一年级 · 计数
\$ \qquad \$棵树。
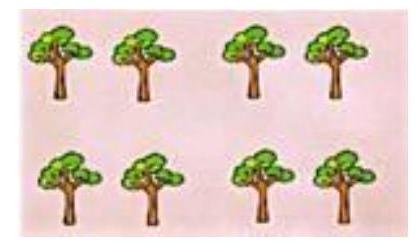
答案: 8